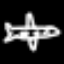
Label: airplane